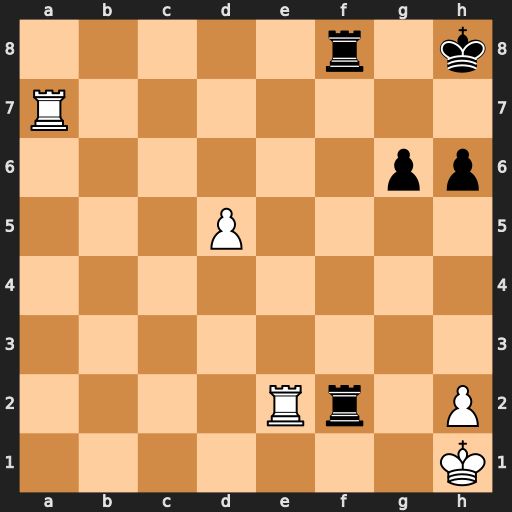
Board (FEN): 5r1k/R7/6pp/3P4/8/8/4Rr1P/7K
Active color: w
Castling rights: -
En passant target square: -
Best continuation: Rxf2 Rxf2 d6 Rf1+ Kg2 Rf8 Re7